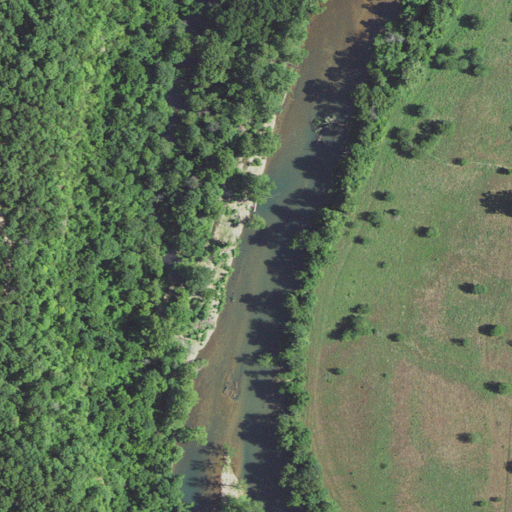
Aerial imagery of cliff(s) in Missouri named Turner Bluff containing deciduous forest, pasture, open water, herbaceous wetlands, mixed forest, and woody wetlands